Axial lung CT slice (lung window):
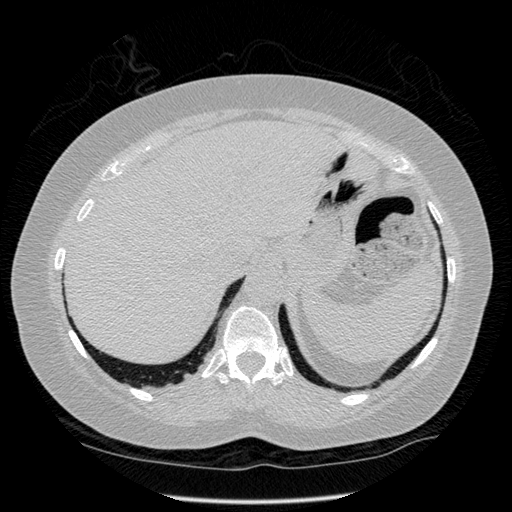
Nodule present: no